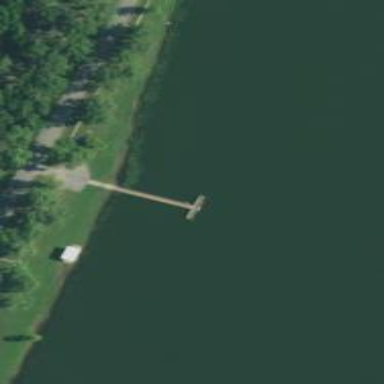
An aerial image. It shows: Man-made pier.